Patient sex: F
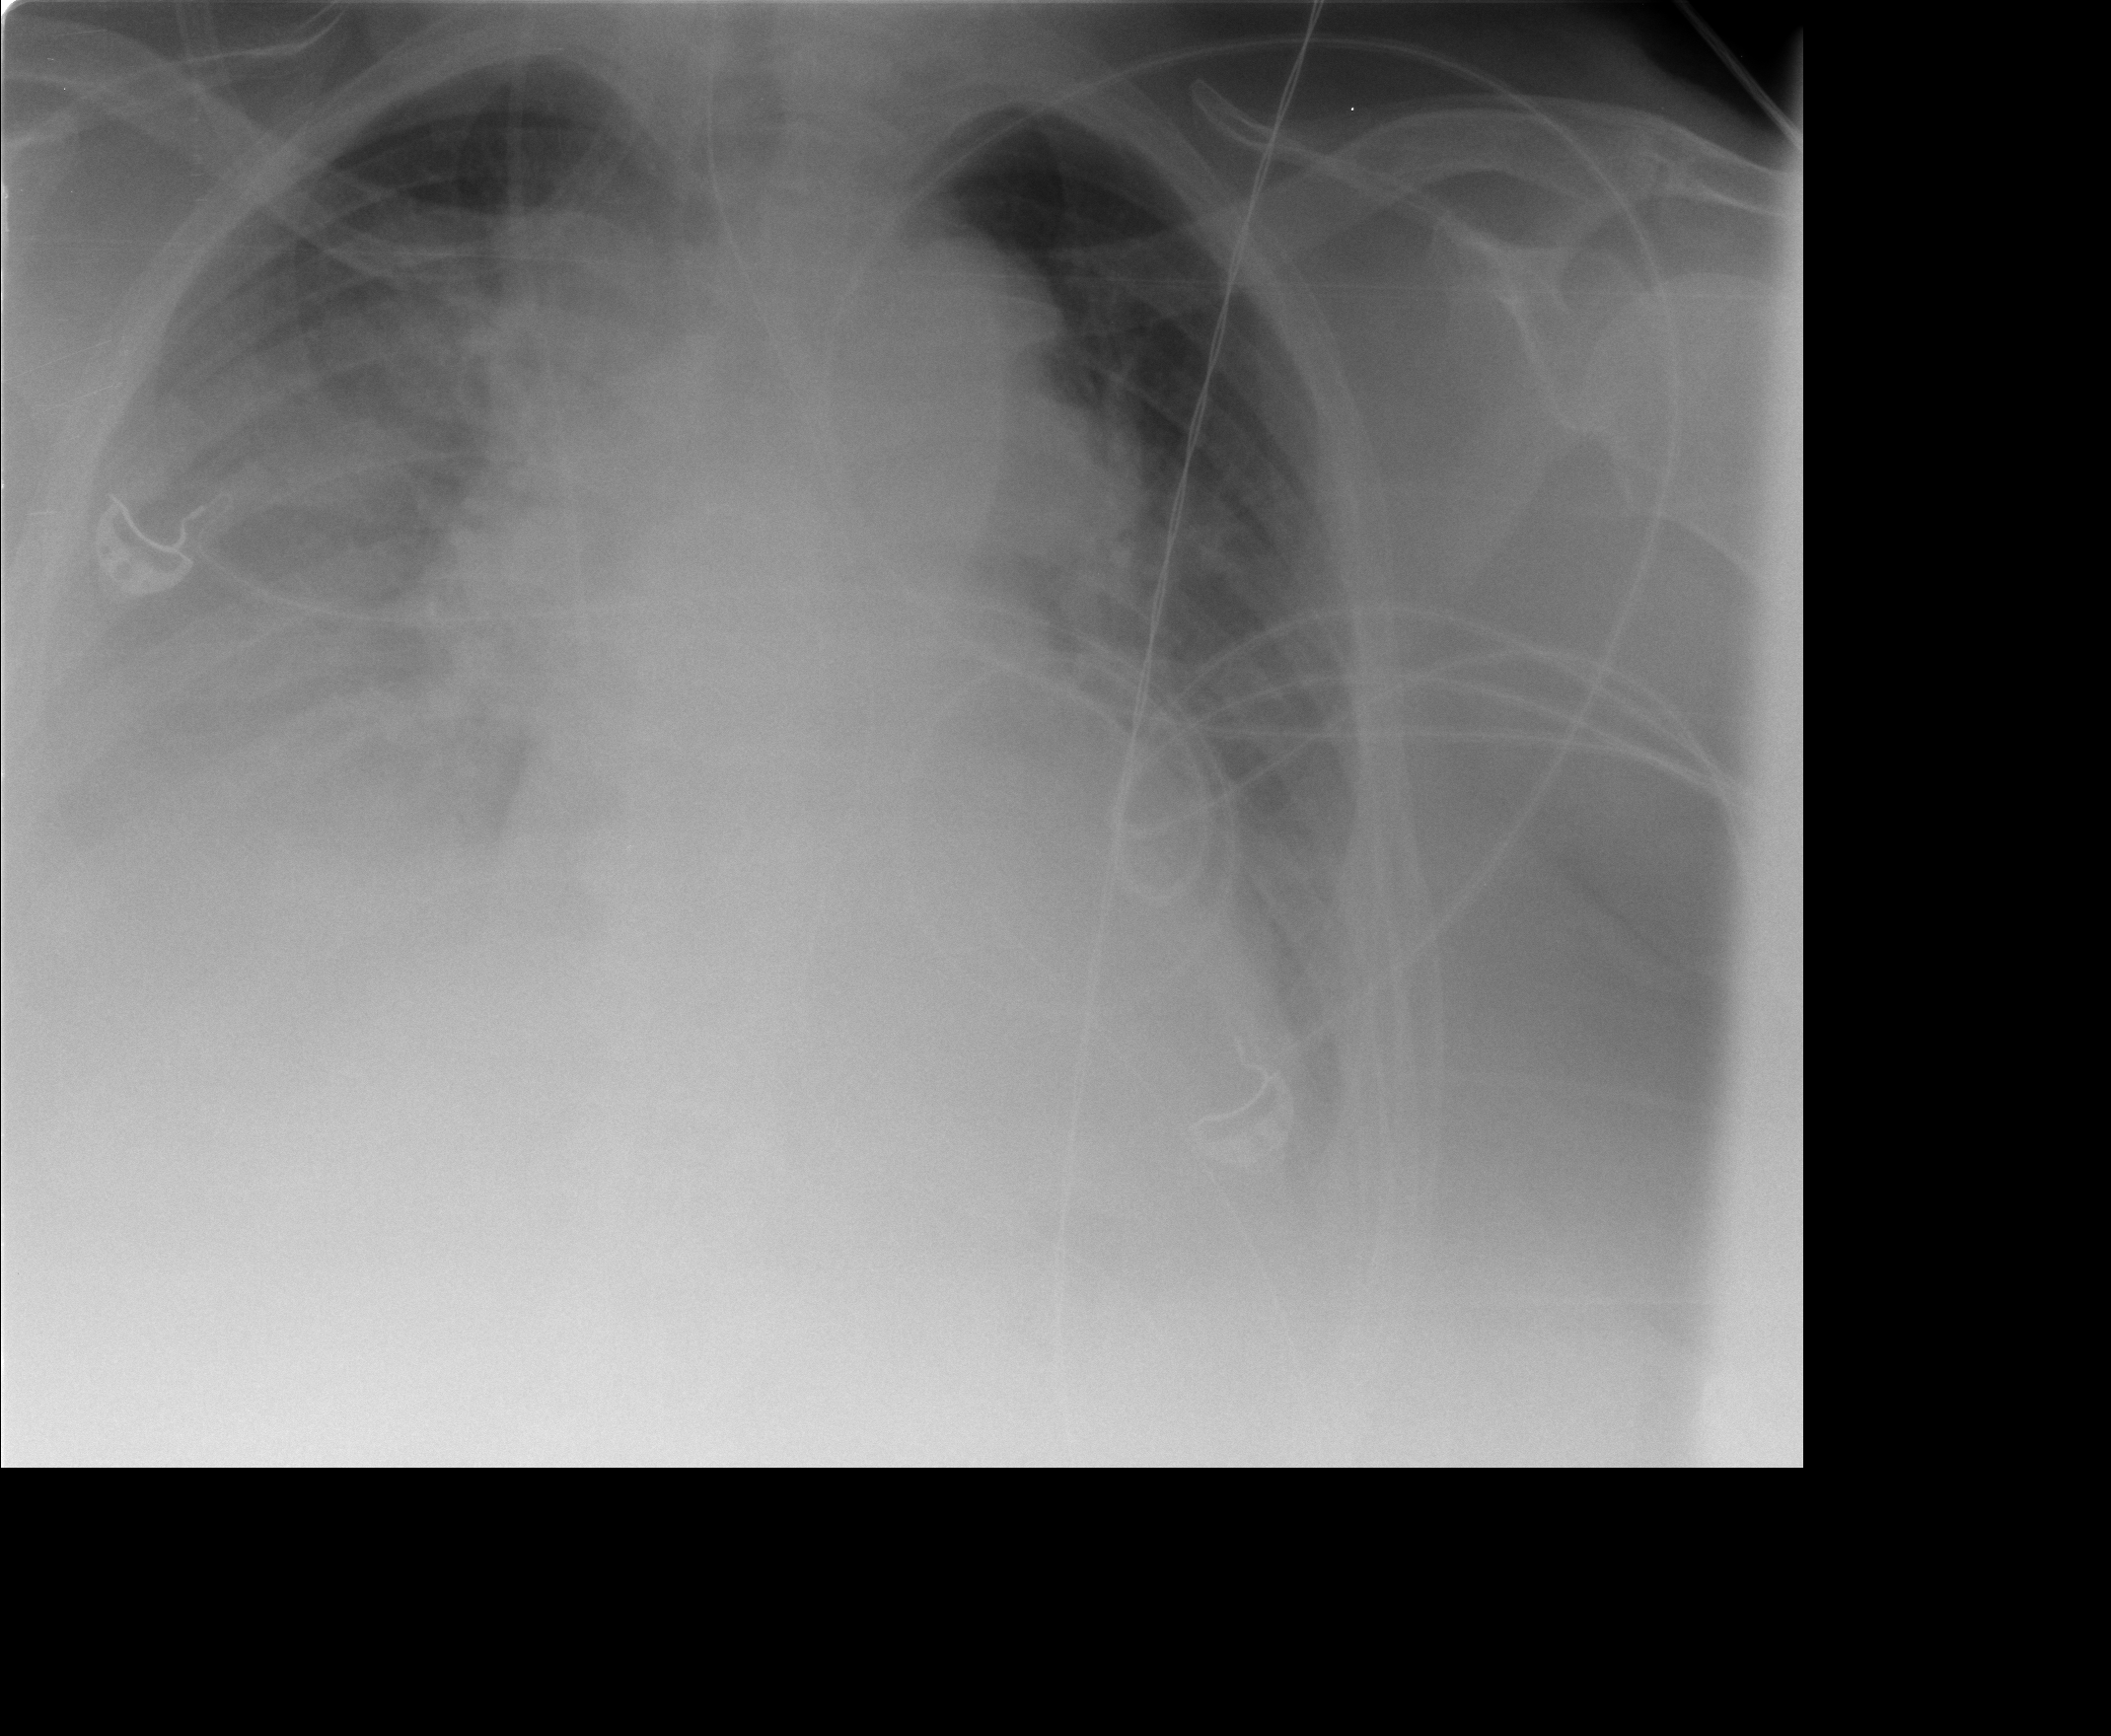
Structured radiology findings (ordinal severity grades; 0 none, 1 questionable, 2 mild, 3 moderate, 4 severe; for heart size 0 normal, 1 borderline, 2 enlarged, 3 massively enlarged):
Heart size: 2
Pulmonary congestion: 2
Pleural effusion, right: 3
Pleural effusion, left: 3
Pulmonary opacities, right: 0
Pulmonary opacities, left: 0
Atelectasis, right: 3
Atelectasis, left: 2